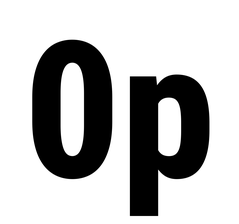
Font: Roboto_Condensed_ExtraBold